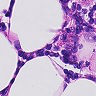
Metastatic tissue present: no